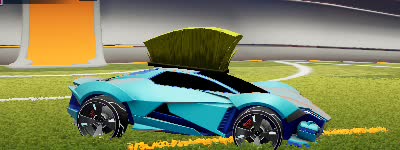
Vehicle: werewolf